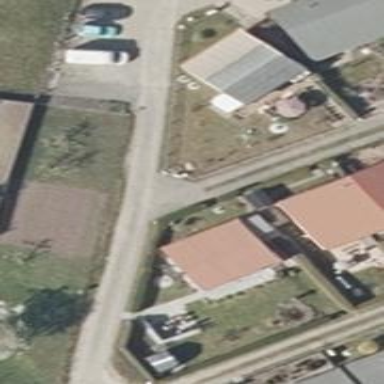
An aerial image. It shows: Residential road with concrete lanes.